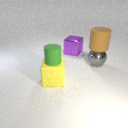
small green rubber cylinder above large yellow rubber cube